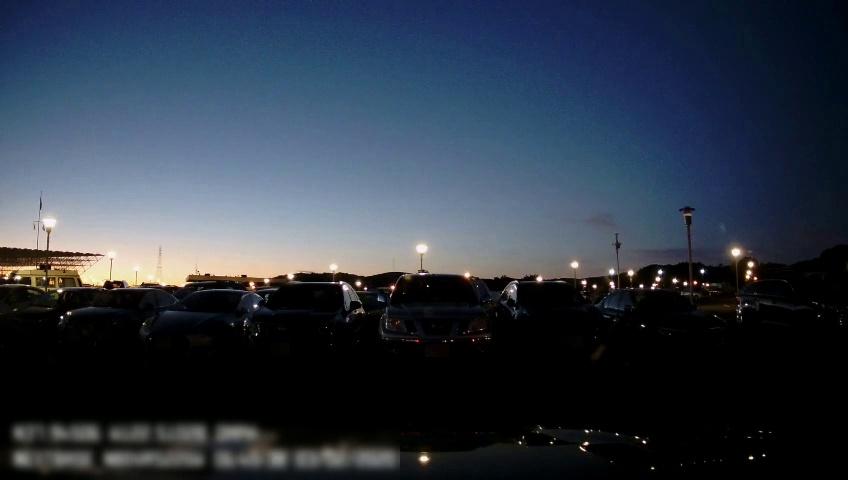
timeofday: Night
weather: Other
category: Drivable Space
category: Vehicles | SUV
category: Vehicles | Car
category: Vehicles | SUV
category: Vehicles | Truck
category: Vehicles | SUV
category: Vehicles | Car
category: Vehicles | Car
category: Vehicles | Car
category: Vehicles | Car
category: Vehicles | Other LV
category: Vehicles | SUV